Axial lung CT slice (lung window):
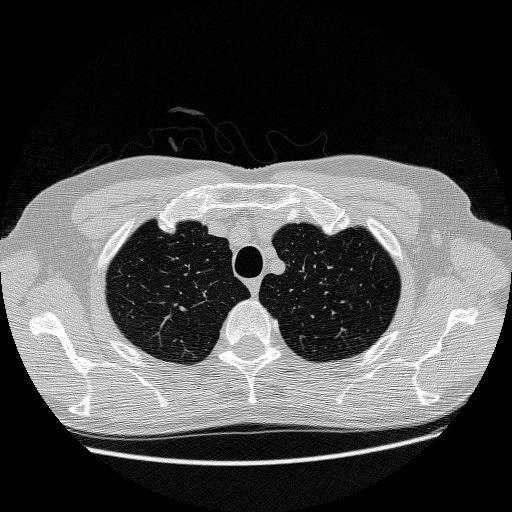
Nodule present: no